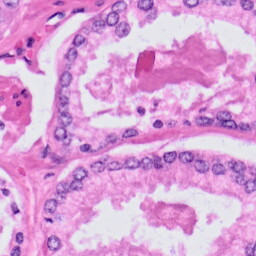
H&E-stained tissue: Prostate